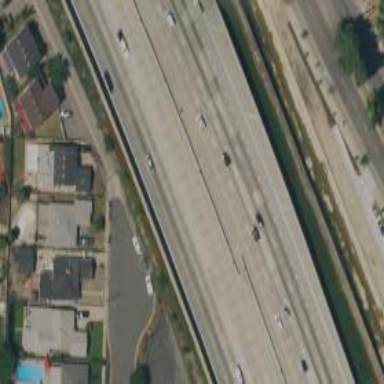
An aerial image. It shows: Motorway.